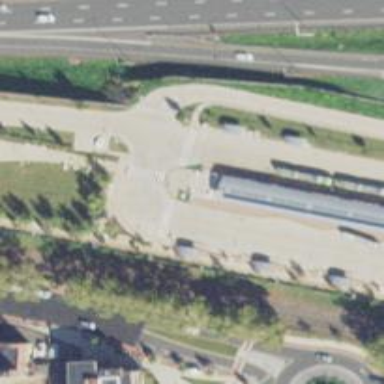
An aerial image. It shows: Busway road.